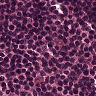
Metastatic tissue present: no